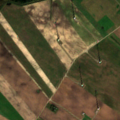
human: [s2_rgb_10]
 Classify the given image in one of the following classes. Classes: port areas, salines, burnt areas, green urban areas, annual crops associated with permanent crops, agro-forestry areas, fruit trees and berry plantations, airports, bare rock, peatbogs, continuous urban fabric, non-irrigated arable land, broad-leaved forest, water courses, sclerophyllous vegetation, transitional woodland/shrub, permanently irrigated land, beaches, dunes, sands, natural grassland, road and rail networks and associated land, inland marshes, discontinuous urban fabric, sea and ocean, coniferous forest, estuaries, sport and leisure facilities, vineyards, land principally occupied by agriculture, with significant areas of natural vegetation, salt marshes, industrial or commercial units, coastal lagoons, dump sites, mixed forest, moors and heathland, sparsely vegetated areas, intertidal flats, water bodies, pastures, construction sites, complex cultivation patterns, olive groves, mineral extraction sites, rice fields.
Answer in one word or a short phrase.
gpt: non-irrigated arable land, complex cultivation patterns, broad-leaved forest